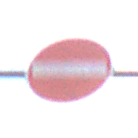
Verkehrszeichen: VerbotDerEinfahrt
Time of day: SunriseSunset
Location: Outdoor (Nature)
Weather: PartlyCloudy
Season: NotSpecified
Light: Natural